Interaction volume radius: 5 \u00c5
Interaction volume height: 15 \u00c5
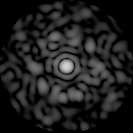
Disorder parameter: 0.8418